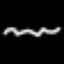
Label: squiggle